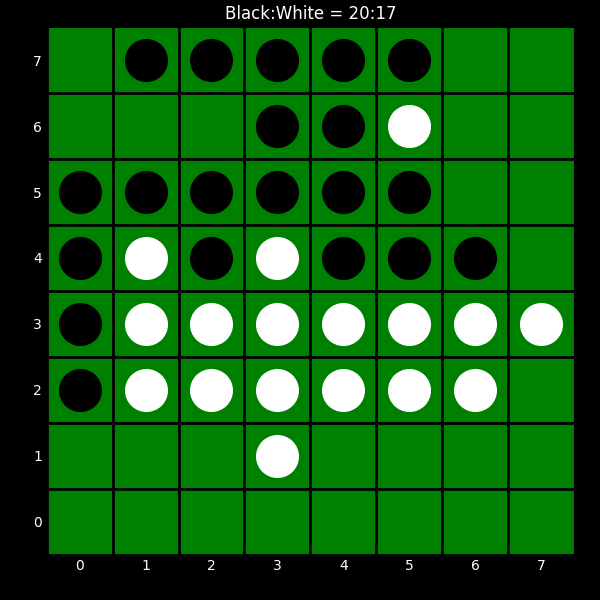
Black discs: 20
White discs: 17